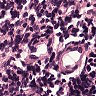
Metastatic tissue present: no